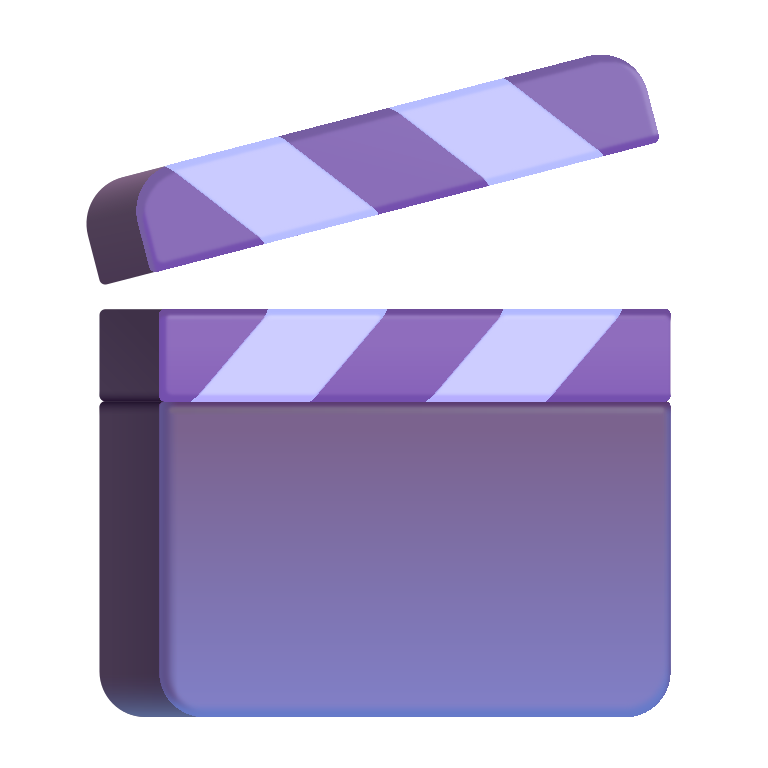
clapper board color